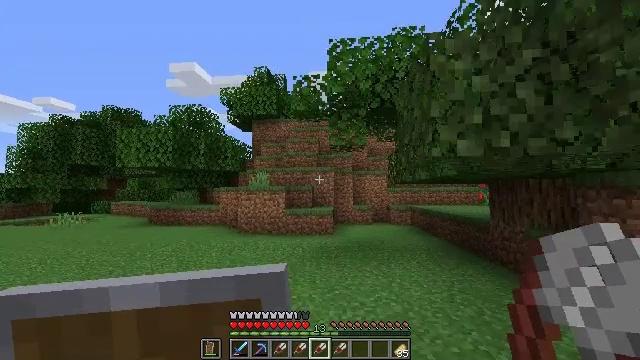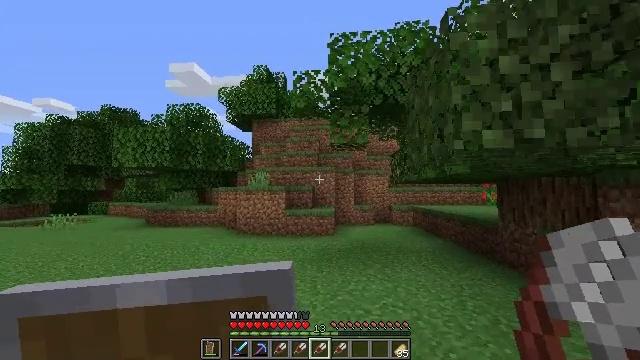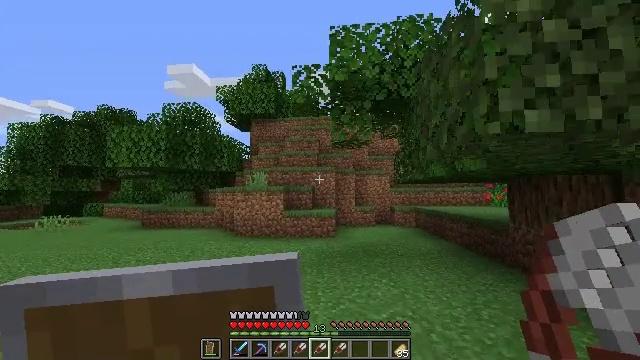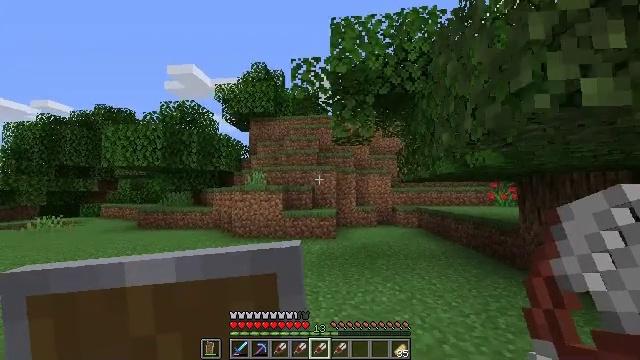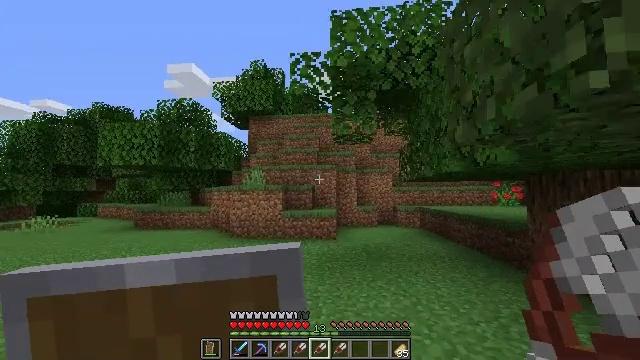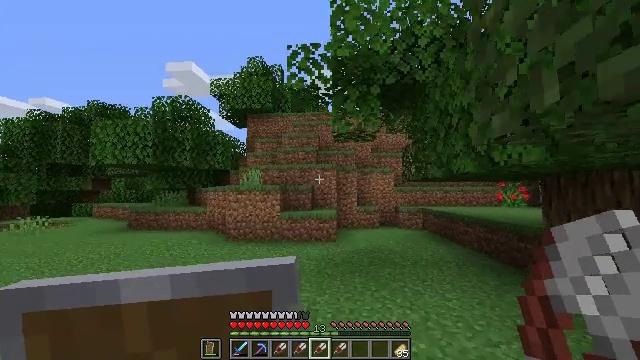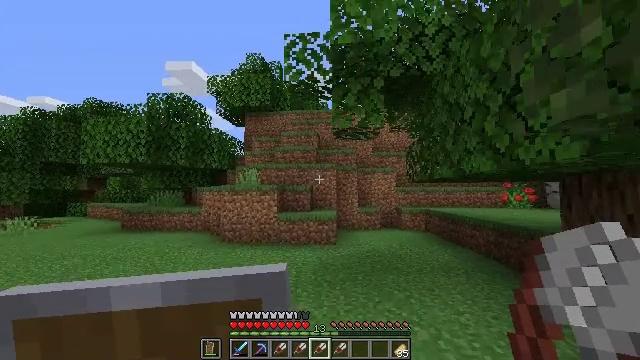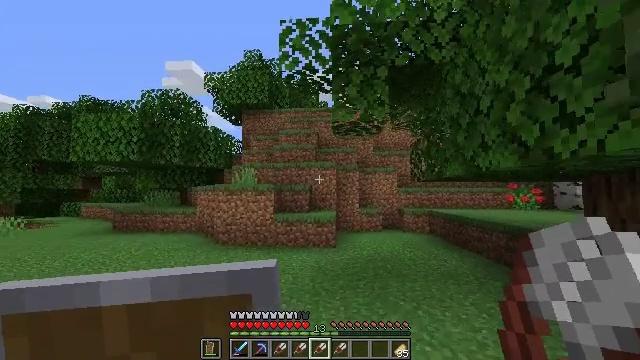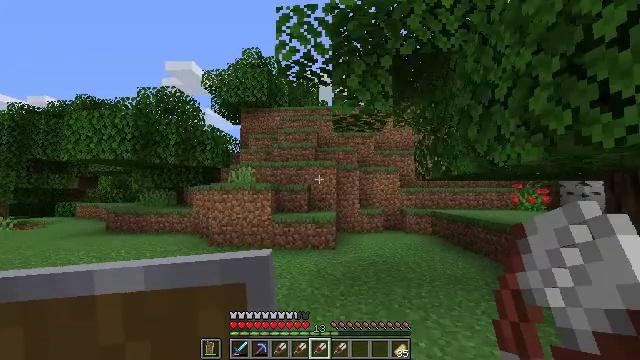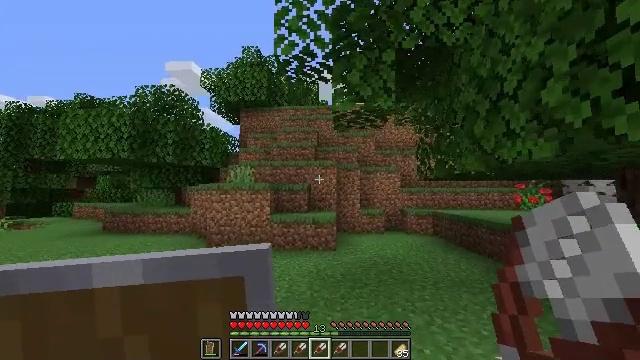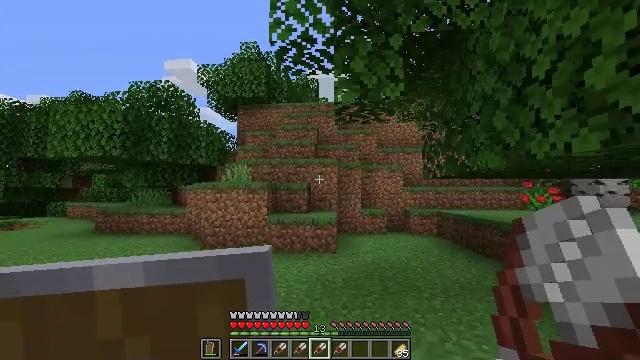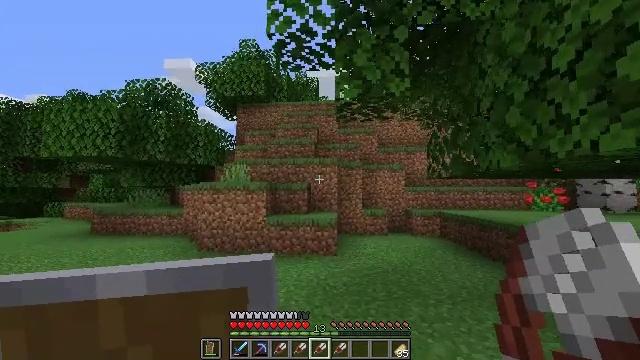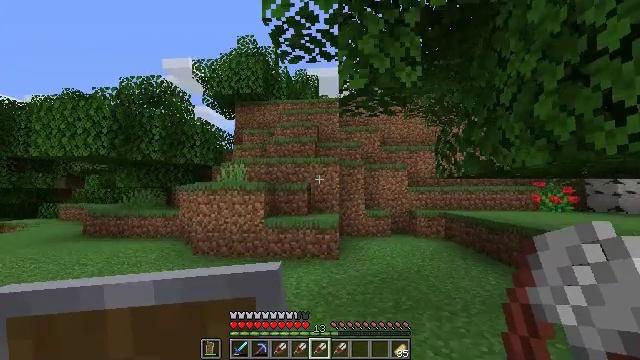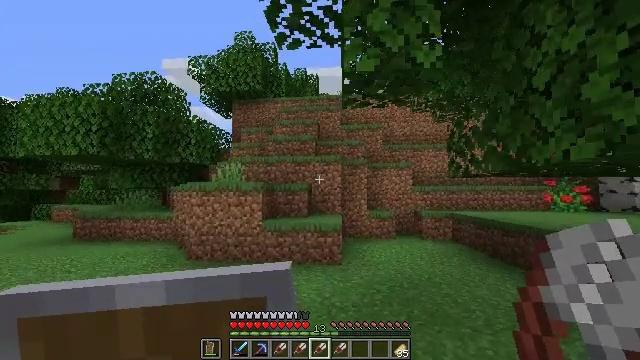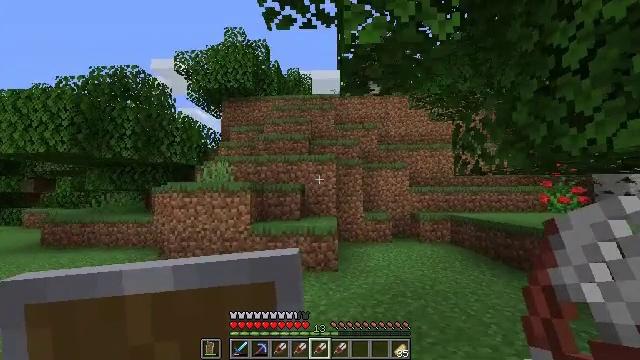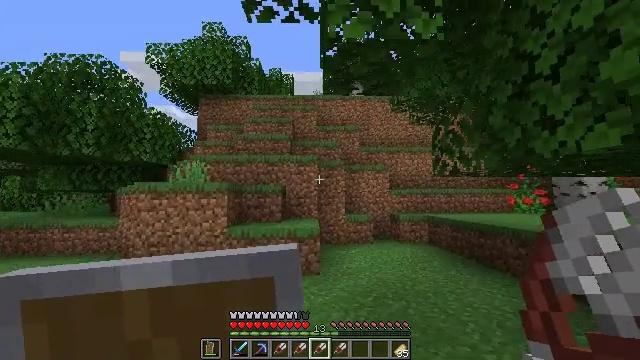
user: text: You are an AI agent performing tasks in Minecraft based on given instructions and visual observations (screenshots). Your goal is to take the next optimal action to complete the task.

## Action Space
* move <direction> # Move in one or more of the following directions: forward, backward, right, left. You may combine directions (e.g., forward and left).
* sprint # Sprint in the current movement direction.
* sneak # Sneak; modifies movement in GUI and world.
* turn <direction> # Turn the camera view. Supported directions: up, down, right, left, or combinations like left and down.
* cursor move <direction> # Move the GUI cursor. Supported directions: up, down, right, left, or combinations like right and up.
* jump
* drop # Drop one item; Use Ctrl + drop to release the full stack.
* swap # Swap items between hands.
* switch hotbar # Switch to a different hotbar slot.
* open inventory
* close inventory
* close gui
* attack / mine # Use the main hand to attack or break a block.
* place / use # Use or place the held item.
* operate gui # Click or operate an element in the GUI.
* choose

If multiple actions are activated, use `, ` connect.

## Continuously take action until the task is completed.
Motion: motion action
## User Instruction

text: Clear birch leaves to get saplings.
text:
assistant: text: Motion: move forward
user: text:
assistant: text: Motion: move forward
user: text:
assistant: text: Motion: move forward
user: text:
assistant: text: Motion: move forward
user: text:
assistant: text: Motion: move forward
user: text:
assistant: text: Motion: move forward
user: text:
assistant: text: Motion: move forward
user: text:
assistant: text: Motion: move forward
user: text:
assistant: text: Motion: move forward
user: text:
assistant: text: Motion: move forward
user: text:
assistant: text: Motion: move forward
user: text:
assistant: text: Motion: move forward
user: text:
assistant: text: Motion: move forward
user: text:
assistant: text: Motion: move forward, turn right
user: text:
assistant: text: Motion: move forward, turn right
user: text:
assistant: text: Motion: move forward, turn right
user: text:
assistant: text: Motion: move forward, turn right
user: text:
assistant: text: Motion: move forward, turn right
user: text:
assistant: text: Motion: move forward, turn right and down
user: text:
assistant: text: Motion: move forward
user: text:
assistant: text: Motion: move forward
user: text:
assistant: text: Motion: move forward
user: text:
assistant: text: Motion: move forward
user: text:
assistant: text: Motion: move forward
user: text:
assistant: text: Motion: move forward and move left, turn right
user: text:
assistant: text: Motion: move forward and move left, turn right
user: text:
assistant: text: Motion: move forward and move left, turn right and up
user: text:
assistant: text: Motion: move forward and move left, turn right
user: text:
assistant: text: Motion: move forward and move left, turn right
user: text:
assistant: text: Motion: move forward and move left, turn right and up